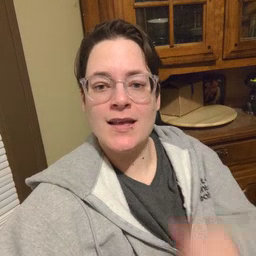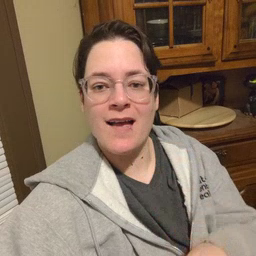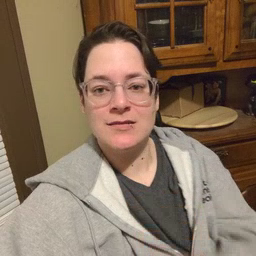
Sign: hide